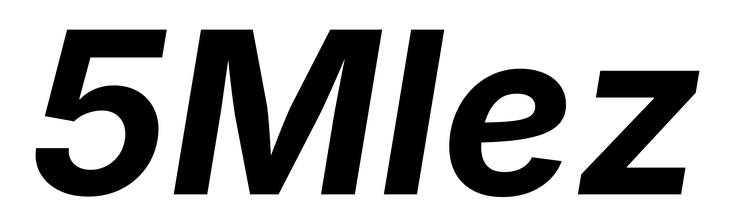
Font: Inter-Italic_Bold_Italic